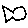
Label: fish